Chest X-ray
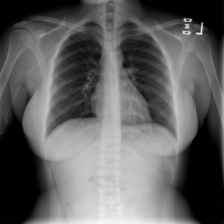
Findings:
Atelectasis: negative
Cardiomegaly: negative
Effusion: negative
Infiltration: negative
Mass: negative
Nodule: negative
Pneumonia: negative
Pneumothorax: negative
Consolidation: negative
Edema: negative
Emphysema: negative
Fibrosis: negative
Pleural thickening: positive
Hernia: negative